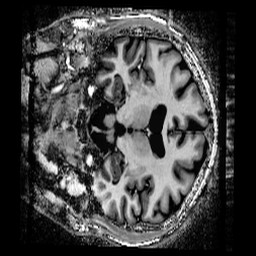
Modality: T1w
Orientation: coronal
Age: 36
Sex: male
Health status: healthy
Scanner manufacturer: siemens
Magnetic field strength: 9.4 T
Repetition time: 9 s
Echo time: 0.0023 s